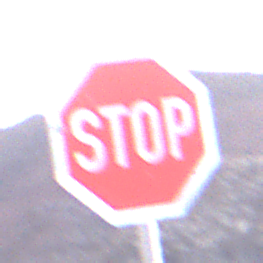
Verkehrszeichen: Stop
Umgebung: Outdoor, Nature
Tageszeit: Dusk
Wetter: Clear
Licht: Natural
Jahreszeit: NotSpecified
Kontrast: LowContrast